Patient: sex M, age 76
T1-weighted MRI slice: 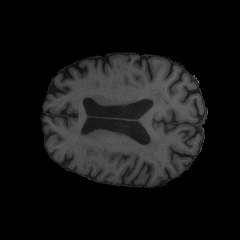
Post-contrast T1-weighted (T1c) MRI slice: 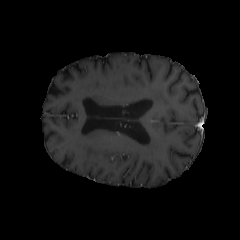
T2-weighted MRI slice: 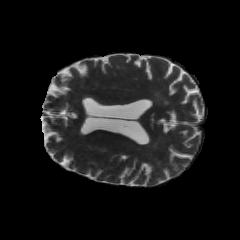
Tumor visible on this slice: yes
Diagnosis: Glioblastoma, IDH-wildtype
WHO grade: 4